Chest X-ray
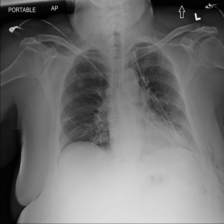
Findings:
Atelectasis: negative
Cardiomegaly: negative
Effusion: negative
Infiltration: negative
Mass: negative
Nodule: negative
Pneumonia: negative
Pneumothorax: positive
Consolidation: negative
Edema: negative
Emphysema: positive
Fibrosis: negative
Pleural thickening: negative
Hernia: negative